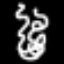
Label: squiggle